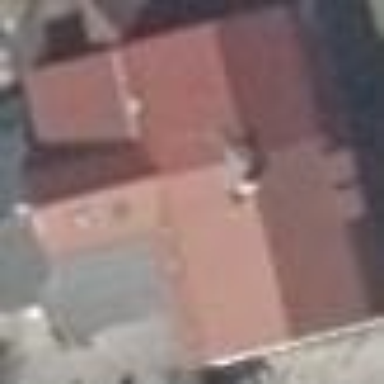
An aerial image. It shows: Semidetached house with gambrel roof.